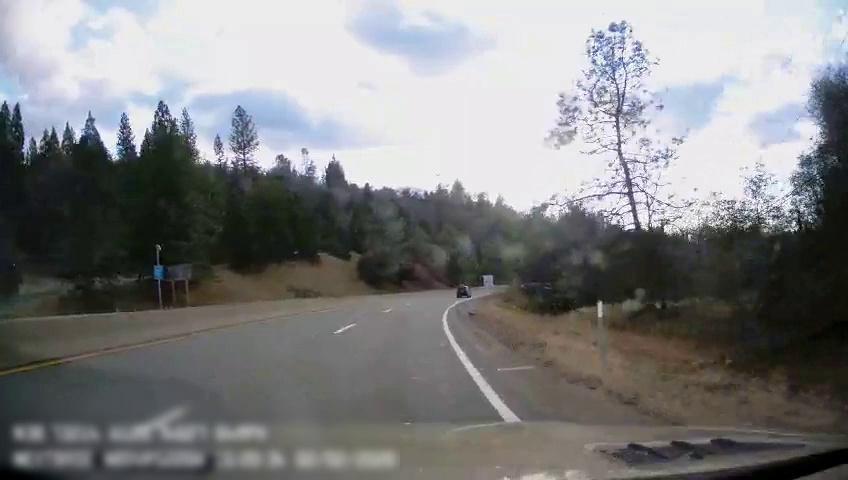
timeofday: Day
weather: Sunny
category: Drivable Space
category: Vehicles | SUV
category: Lanes | Alternate Lane
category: Lanes | Current Lane
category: Lanes | Alternate Lane
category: Traffic | Signs
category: Traffic | Signs